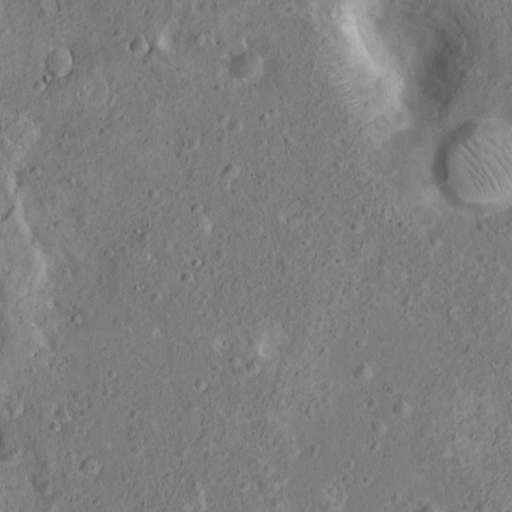
Objects detected: cone